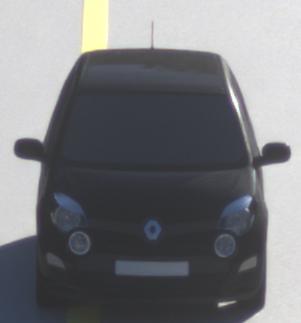
Make: Renault
Model: Twingo 1.2 LEV 16V 75
Detailed model: Twingo (II)
Model produced from: 2012/01
Model produced until: 2014/07
Doors: 3
Color: black
Road condition: dry road
Daytime: sunrise or sunset
Contrast: medium contrast